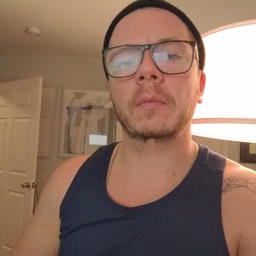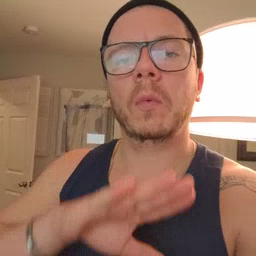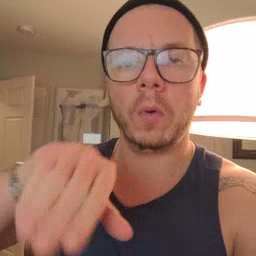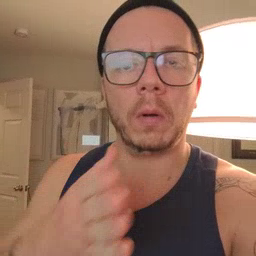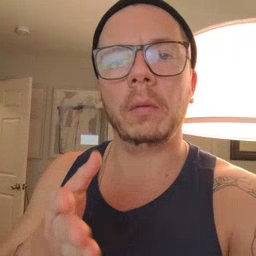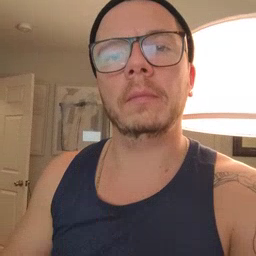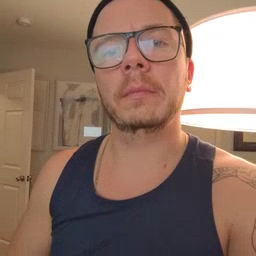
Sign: all